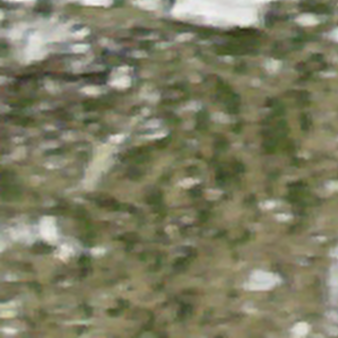
Label: other